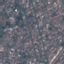
Land use / land cover: Residential